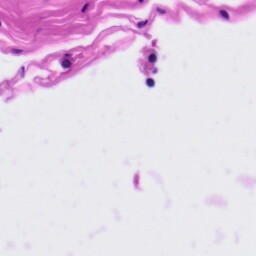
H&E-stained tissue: Tonsil